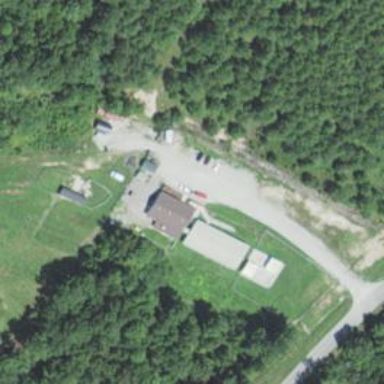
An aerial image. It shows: Animal shelter.